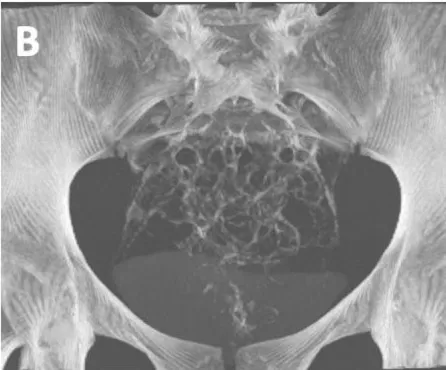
Coronal MIP CT.
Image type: radiology (ct)